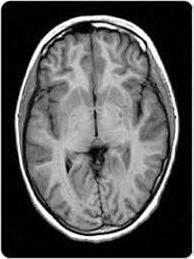
Label: notumor